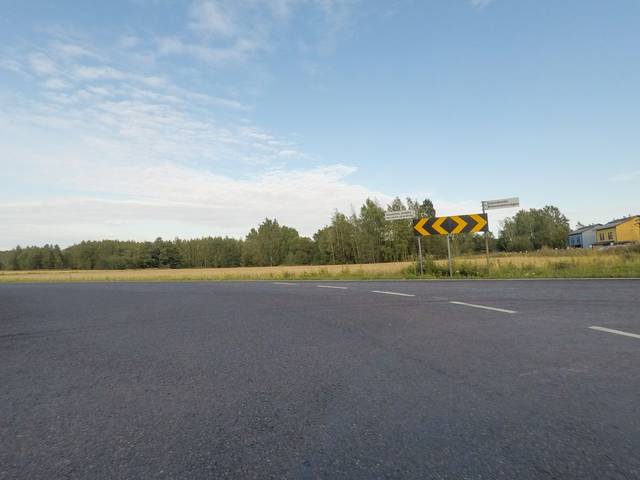
Region: Finland
Coordinates: 60.3, 25.067